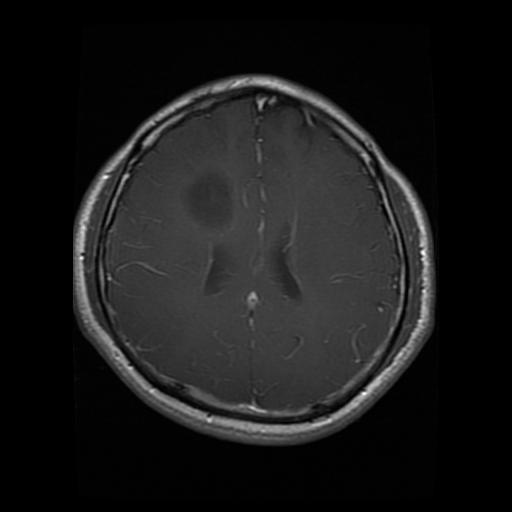
Label: glioma